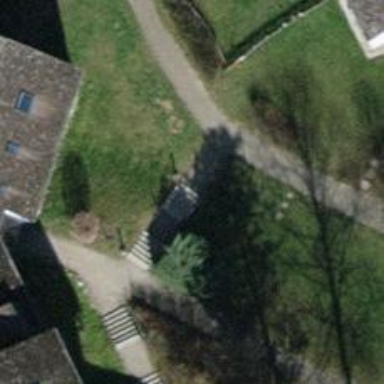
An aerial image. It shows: Road with steps.